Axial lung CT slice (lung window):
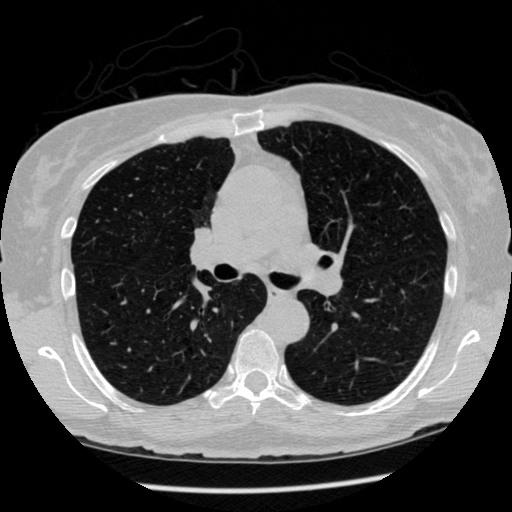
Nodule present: no